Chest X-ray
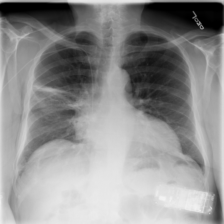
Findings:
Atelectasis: negative
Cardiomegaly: negative
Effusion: negative
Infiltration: positive
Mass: negative
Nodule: negative
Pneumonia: negative
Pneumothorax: negative
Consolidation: negative
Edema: negative
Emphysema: negative
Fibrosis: negative
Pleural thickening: negative
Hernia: negative